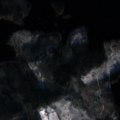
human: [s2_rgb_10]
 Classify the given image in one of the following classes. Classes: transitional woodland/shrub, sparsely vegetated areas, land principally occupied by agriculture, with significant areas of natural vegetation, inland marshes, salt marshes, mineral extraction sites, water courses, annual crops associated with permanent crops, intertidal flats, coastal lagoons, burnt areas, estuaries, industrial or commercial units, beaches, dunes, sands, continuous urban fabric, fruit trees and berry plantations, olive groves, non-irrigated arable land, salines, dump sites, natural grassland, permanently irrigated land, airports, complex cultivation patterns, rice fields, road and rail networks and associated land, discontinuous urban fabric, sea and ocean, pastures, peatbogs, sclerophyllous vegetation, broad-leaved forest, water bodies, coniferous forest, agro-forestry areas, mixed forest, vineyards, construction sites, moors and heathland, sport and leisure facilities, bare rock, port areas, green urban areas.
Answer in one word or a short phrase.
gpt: coniferous forest, mixed forest, transitional woodland/shrub, water bodies